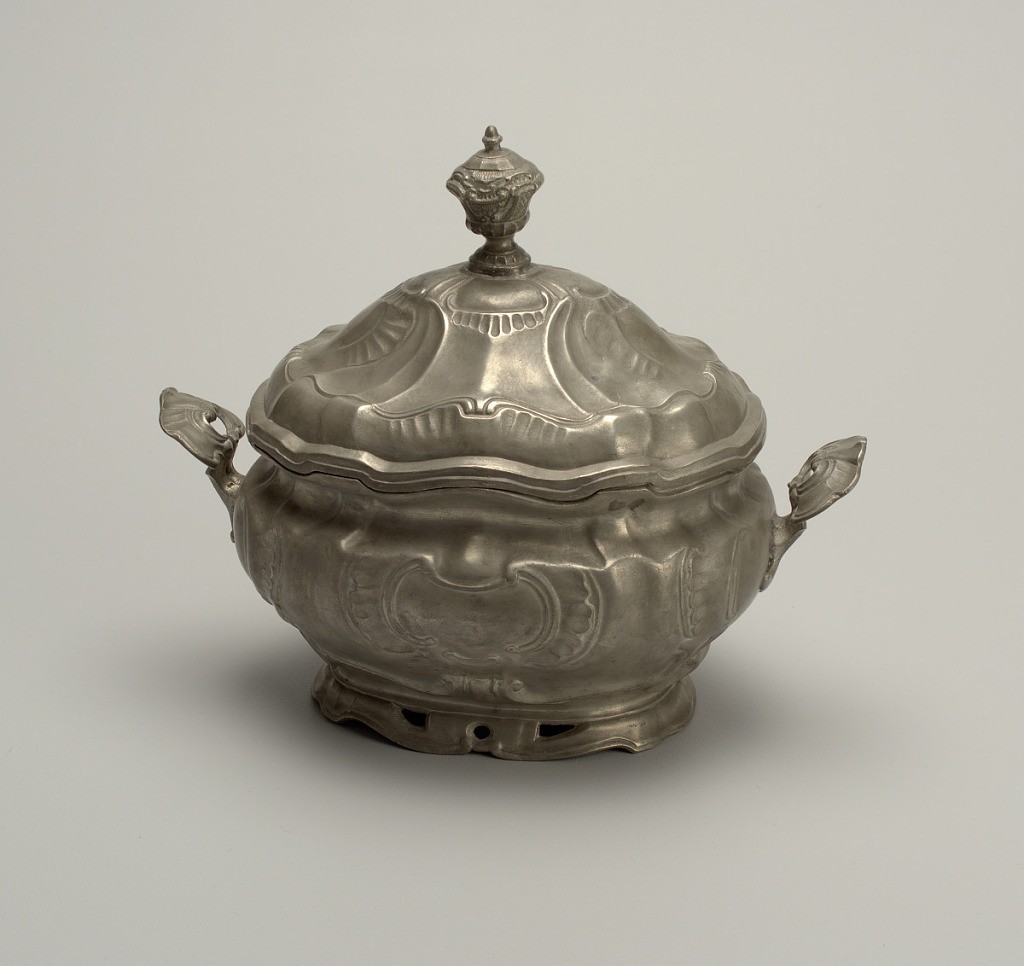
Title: Tureen and cover
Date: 1775–78
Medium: pewter
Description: A. Oval, shaped tureen with cartouches on sides, and scrolled handles; B. cover, shaped and domed, with oval urn finial. Touch: angel and C P S /74, in oval, three times.